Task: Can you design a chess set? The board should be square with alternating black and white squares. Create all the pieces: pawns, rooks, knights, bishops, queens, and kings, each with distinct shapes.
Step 2042:
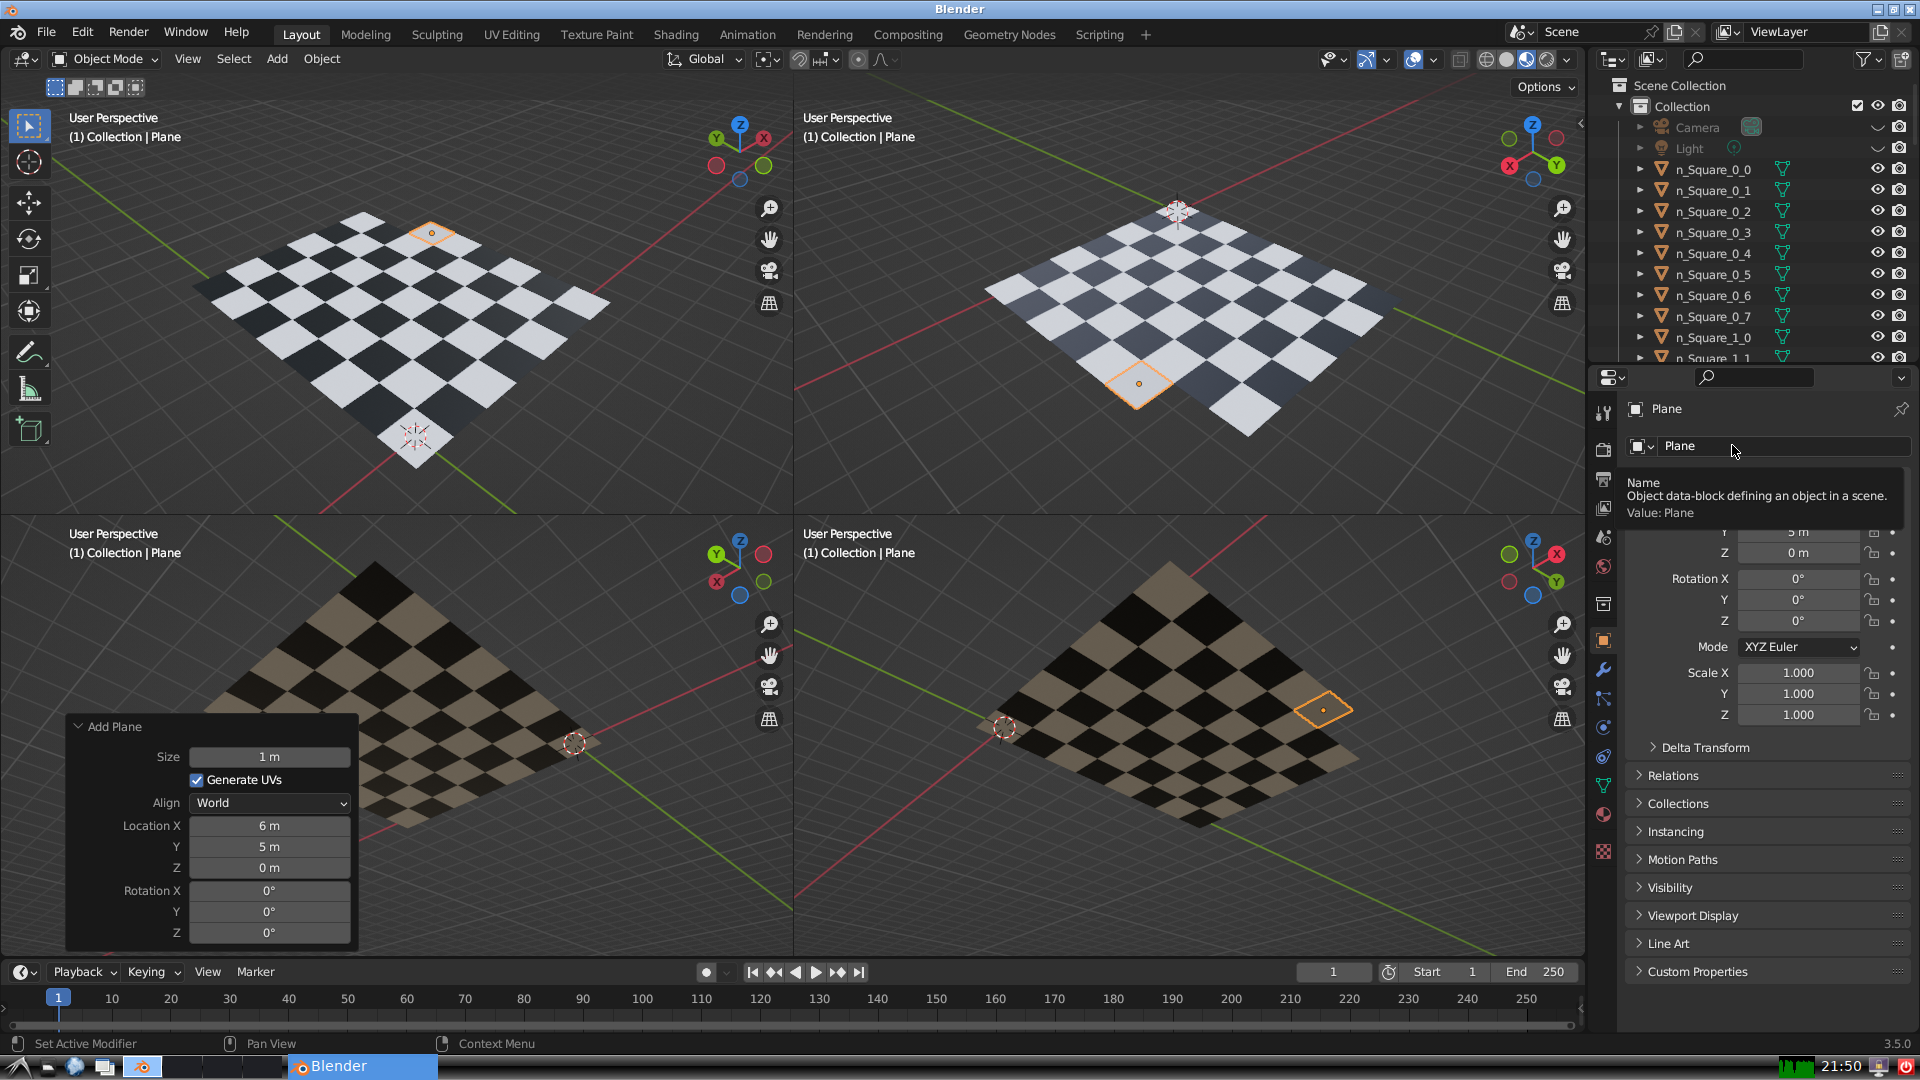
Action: click: no